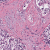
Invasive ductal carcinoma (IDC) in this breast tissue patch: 1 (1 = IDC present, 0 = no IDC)